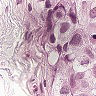
Metastatic tissue present: yes